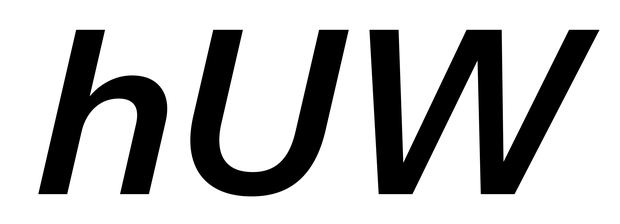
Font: InstrumentSans-Italic_SemiBold_Italic